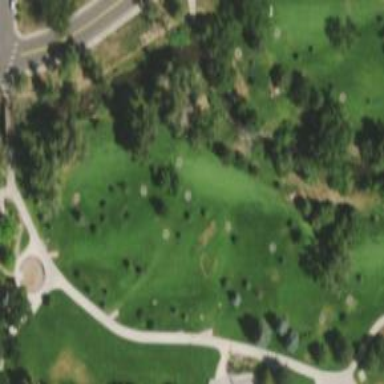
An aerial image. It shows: Disc golf hole.